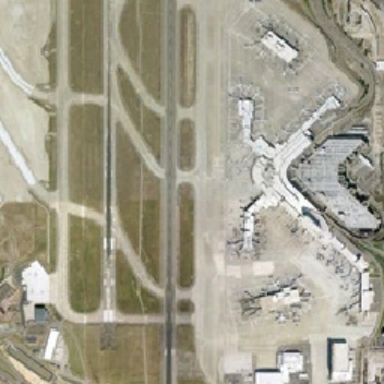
Buildings in the airport is dihedral and symmetrical surrounded by several planes standing on the parking apron beside which are airport flight paths and grassy fields .